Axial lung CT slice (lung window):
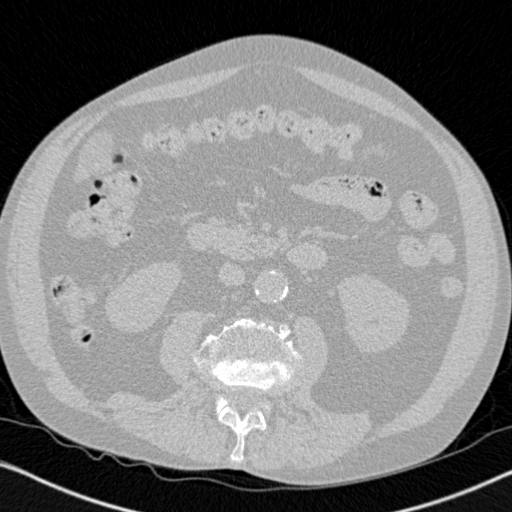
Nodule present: no